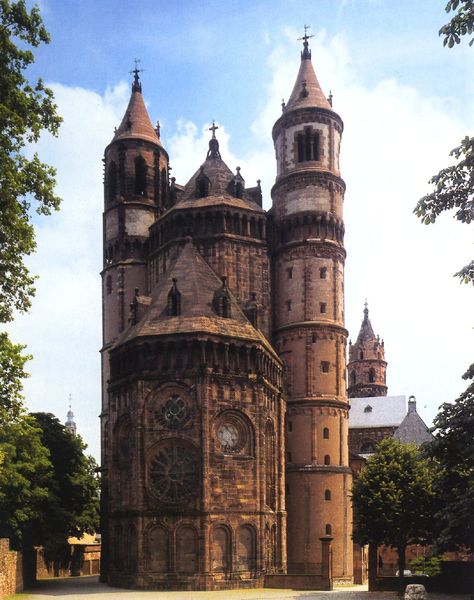
Titel: Dom St. Peter und Paul in Worms
Standort: Worms, Dom (EU - D - RP)
Schlagwörter: baum, bäume, fenster, glas, stein, kirche, gotik, turm, deutschland, backstein, church, green, brown, kreuz, türme, dom, groß, portal, kreuze, cloud, clouds, sky, mittelalter, building, tower, trees, christentum, cross, cathedral, dutch, flandern, time, kathedral, tub, brussels, aaa, spitzen4, britissh